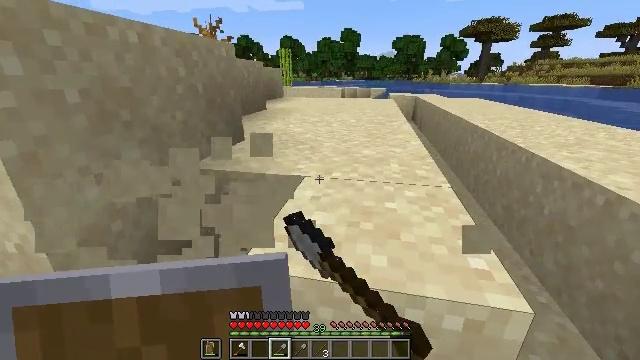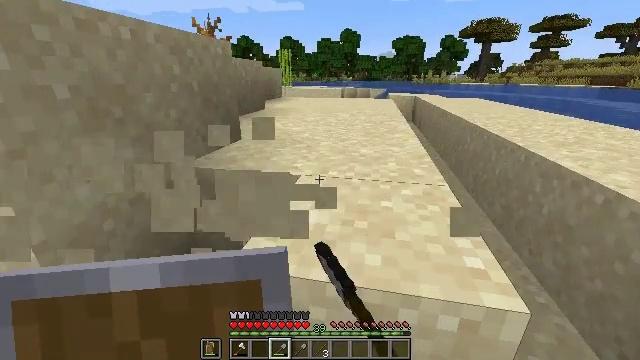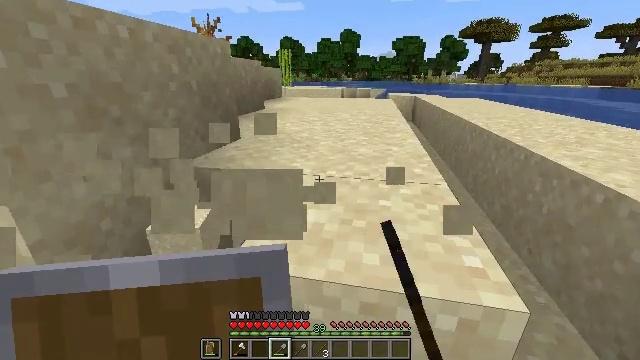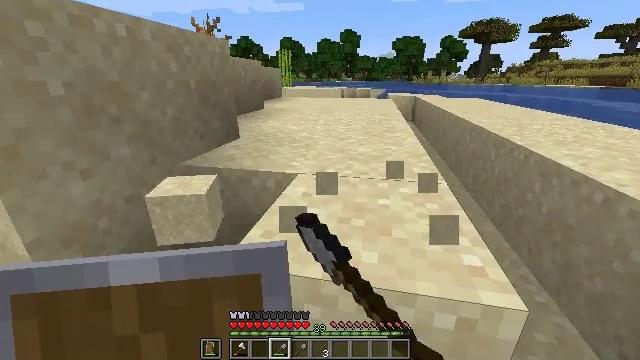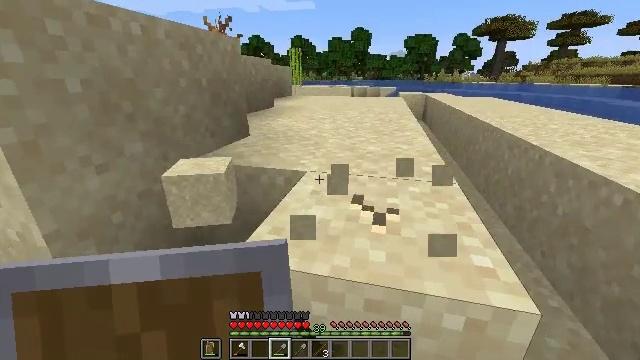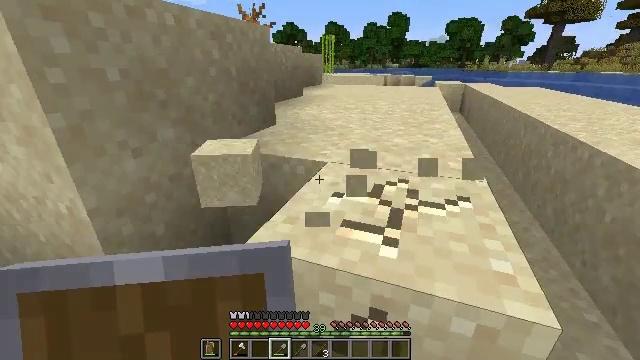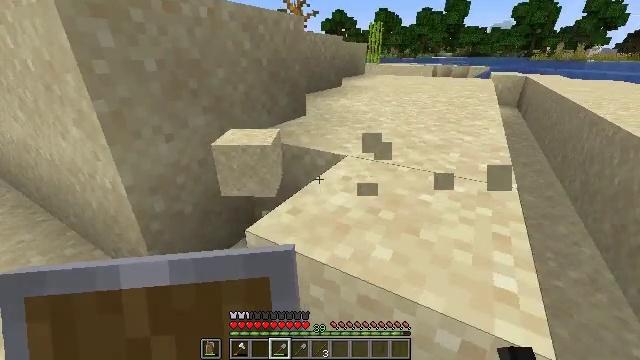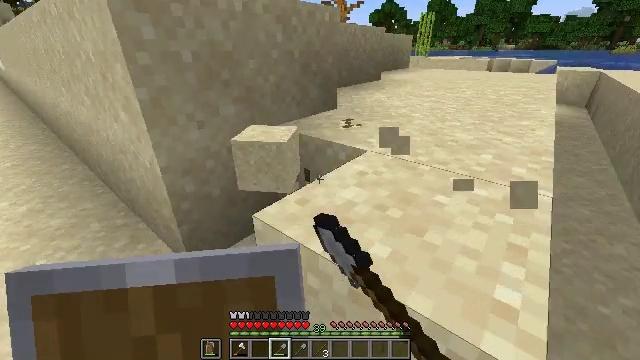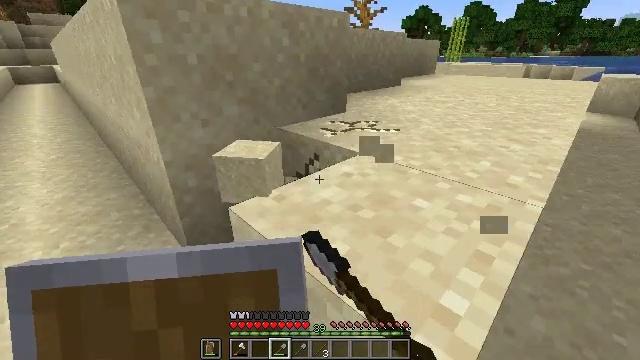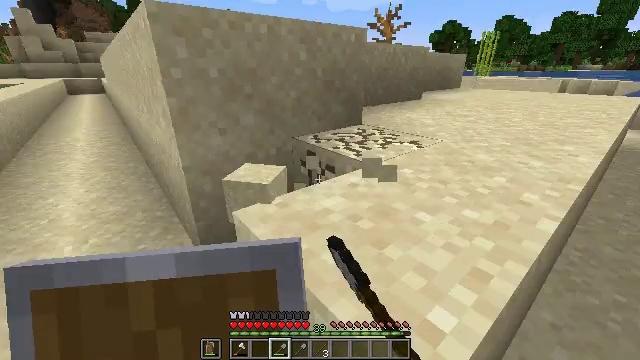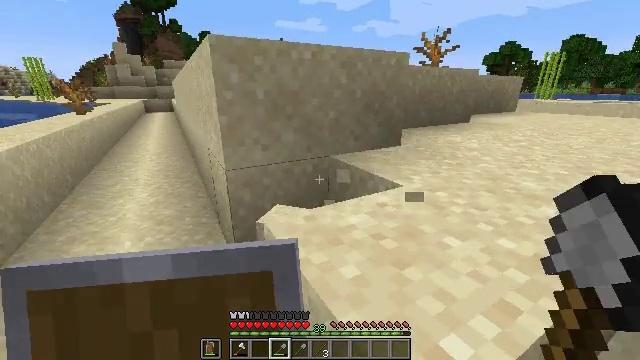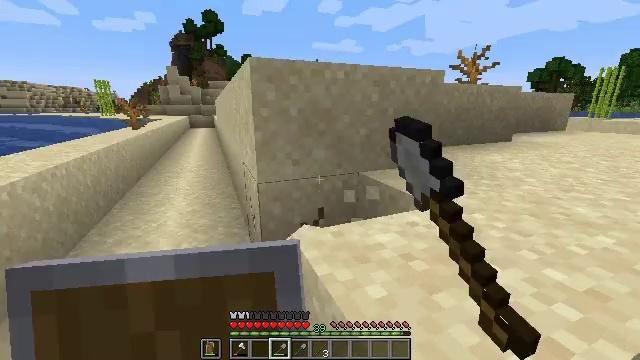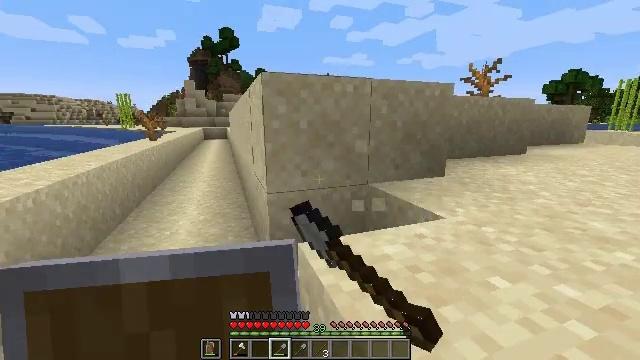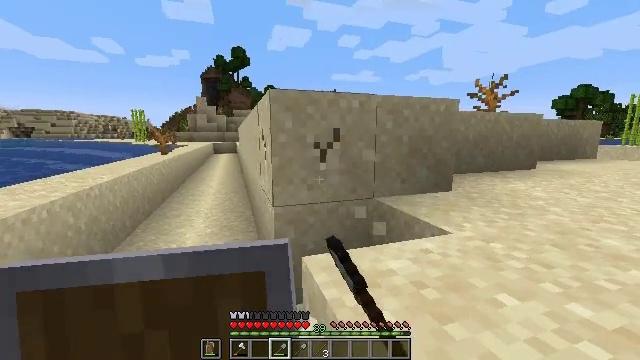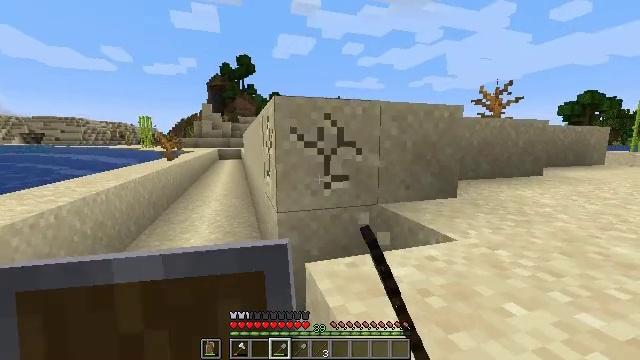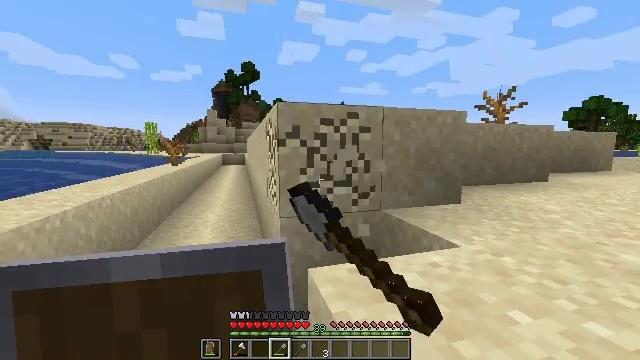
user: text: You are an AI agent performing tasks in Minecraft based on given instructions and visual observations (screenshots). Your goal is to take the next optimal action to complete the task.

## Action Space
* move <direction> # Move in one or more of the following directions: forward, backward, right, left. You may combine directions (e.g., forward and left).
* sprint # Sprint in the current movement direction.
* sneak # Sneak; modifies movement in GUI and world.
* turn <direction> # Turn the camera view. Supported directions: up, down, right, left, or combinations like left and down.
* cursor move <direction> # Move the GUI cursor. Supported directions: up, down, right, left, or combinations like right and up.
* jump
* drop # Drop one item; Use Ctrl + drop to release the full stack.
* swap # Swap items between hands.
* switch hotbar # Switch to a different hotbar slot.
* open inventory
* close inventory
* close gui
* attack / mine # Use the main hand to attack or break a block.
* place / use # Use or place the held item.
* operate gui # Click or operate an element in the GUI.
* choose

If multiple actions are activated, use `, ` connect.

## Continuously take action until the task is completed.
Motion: motion action
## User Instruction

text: Break the sand block.
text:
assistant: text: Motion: attack / mine
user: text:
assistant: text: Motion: attack / mine
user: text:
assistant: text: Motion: attack / mine
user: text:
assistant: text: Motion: turn left, attack / mine
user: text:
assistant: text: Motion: move right, turn left and down, attack / mine
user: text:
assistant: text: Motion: move right, turn left and down, attack / mine
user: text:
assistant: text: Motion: move right, turn left and down, attack / mine
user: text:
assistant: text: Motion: move right, turn left and up, attack / mine
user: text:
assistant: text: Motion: turn left and up, attack / mine
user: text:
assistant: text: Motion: turn left and up, attack / mine
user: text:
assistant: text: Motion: turn left and up, attack / mine
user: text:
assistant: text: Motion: turn left and up, attack / mine
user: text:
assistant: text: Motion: turn left and up, attack / mine
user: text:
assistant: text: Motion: turn up, attack / mine
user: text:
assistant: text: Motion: turn up, attack / mine
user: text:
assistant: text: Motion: move forward, attack / mine
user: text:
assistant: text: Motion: move forward, turn right and down, attack / mine
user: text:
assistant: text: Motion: turn right and down, attack / mine
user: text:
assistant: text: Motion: move right, turn right and down, attack / mine
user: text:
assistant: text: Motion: move right, attack / mine
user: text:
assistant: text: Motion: move right, turn left and up, attack / mine
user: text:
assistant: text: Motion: turn left and up, attack / mine
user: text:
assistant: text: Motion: turn left and up, attack / mine
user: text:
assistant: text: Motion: turn left and up, attack / mine
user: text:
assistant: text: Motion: move forward, turn left and up, attack / mine
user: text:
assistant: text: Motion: move forward, attack / mine
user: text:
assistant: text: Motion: move forward, attack / mine
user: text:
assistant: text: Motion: move forward, attack / mine
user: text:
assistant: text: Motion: move forward, attack / mine
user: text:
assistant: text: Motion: move forward, attack / mine